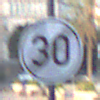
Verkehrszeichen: EndeGeschwindigkeit30
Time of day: SunriseSunset
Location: Outdoor (Urban)
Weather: PartlyCloudy
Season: NotSpecified
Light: Natural